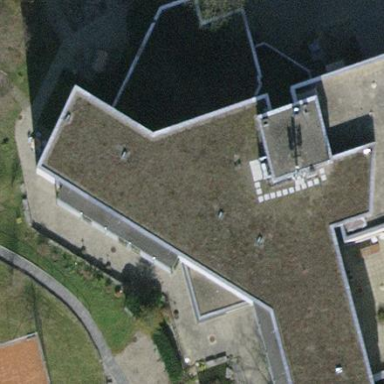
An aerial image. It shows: Residential building.